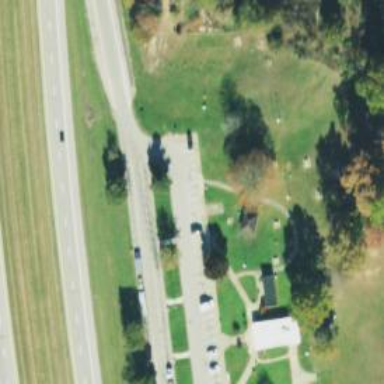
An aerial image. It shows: Rest area along the road.